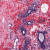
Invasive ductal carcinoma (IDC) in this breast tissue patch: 0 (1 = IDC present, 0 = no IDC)